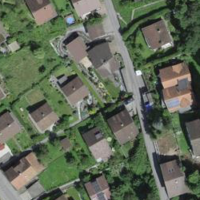
EUNIS habitat code: 55
Species observed at this site:
Fritillaria meleagris
Vicia sepium
Tussilago farfara